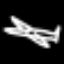
Label: airplane